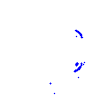
Particle: pion